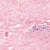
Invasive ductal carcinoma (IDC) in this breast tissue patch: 0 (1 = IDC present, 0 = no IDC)